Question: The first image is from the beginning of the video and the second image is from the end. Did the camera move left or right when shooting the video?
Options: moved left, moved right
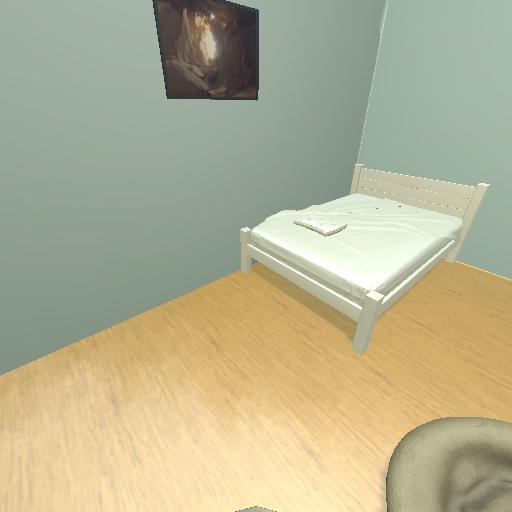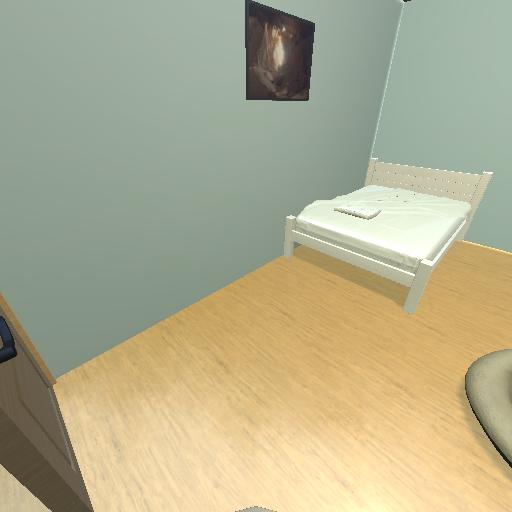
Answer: moved left